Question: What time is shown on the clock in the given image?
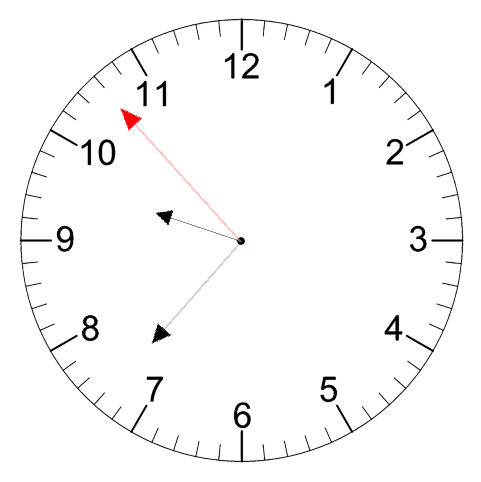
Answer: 09:36:53